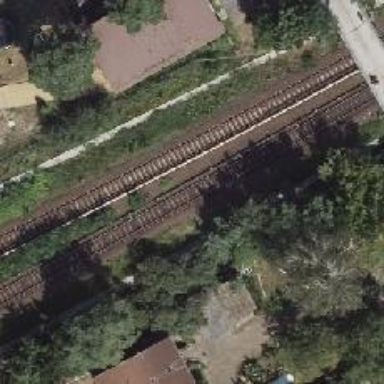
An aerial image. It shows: Rail line with bottom electrification.